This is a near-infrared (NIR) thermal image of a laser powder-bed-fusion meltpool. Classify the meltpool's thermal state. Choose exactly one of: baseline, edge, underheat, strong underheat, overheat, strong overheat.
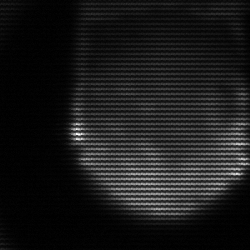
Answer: edge